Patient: sex M, age 48
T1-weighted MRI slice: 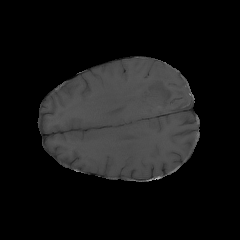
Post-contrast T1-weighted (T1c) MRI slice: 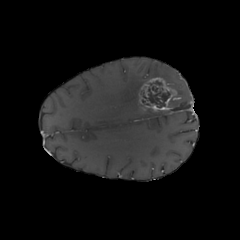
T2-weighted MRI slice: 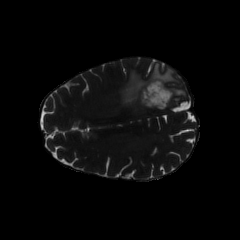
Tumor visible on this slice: yes
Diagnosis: Glioblastoma, IDH-wildtype
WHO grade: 4